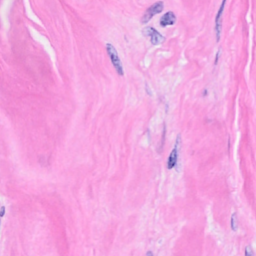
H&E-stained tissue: Breast